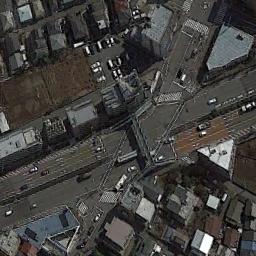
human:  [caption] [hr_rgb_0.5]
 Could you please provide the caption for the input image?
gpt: There are many buildings of different shapes and sizes beside the intersection .

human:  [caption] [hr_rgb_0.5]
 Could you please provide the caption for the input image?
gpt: A tilted intersection with normal traffic is between some dense buildings .

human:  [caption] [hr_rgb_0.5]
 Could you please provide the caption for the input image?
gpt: There are many buildings around the intersection .

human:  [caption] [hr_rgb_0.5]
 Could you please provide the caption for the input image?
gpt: There are many moving and waiting vehicles on the slanted intersection of the intersection, And there are many buildings and some trees around the intersection .

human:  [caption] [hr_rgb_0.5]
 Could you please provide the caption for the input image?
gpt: There are some cars at the intersection .